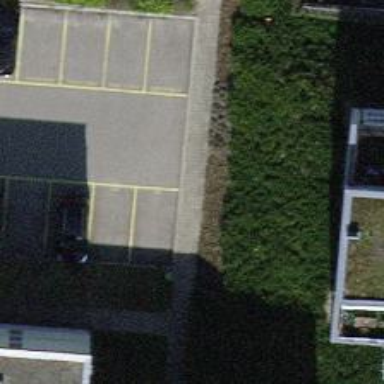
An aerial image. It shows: Raised kerb.